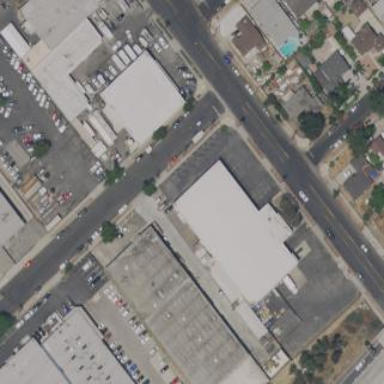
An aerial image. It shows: Industrial building.